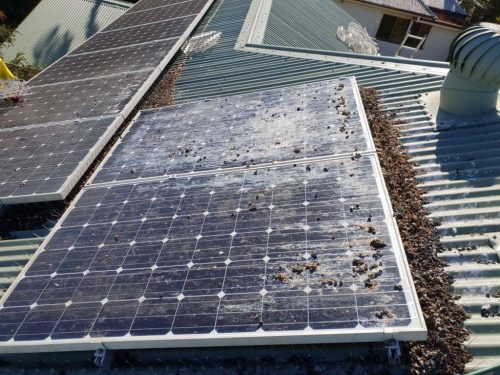
Label: Bird-drop